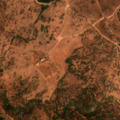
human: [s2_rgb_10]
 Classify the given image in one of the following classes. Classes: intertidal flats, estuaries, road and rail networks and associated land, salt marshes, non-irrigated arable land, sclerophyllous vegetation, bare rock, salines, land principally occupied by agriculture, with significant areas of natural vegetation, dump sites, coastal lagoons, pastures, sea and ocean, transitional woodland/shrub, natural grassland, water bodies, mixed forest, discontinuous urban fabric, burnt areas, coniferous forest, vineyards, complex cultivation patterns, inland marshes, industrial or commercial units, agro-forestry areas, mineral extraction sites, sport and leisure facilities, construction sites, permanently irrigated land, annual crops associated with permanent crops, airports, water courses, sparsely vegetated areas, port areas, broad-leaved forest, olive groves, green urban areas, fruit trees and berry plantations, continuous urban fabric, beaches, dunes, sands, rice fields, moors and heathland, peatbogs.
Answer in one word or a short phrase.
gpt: non-irrigated arable land, pastures, agro-forestry areas